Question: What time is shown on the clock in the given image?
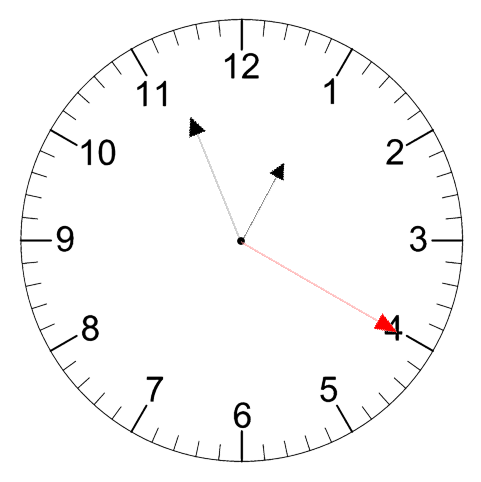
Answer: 12:56:20